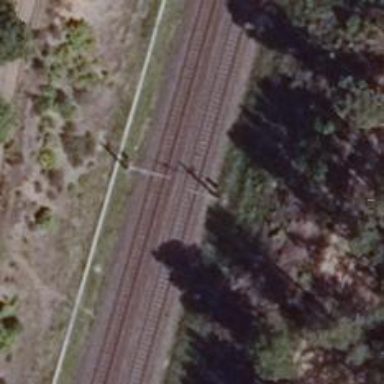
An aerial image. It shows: Railway milestone with catenary mast.